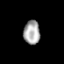
Tissue: prostate
Cell type: Fibroblasts
Senescence score: 0.8645
Nuclear area (px): 382
Mean DAPI intensity: 169.267